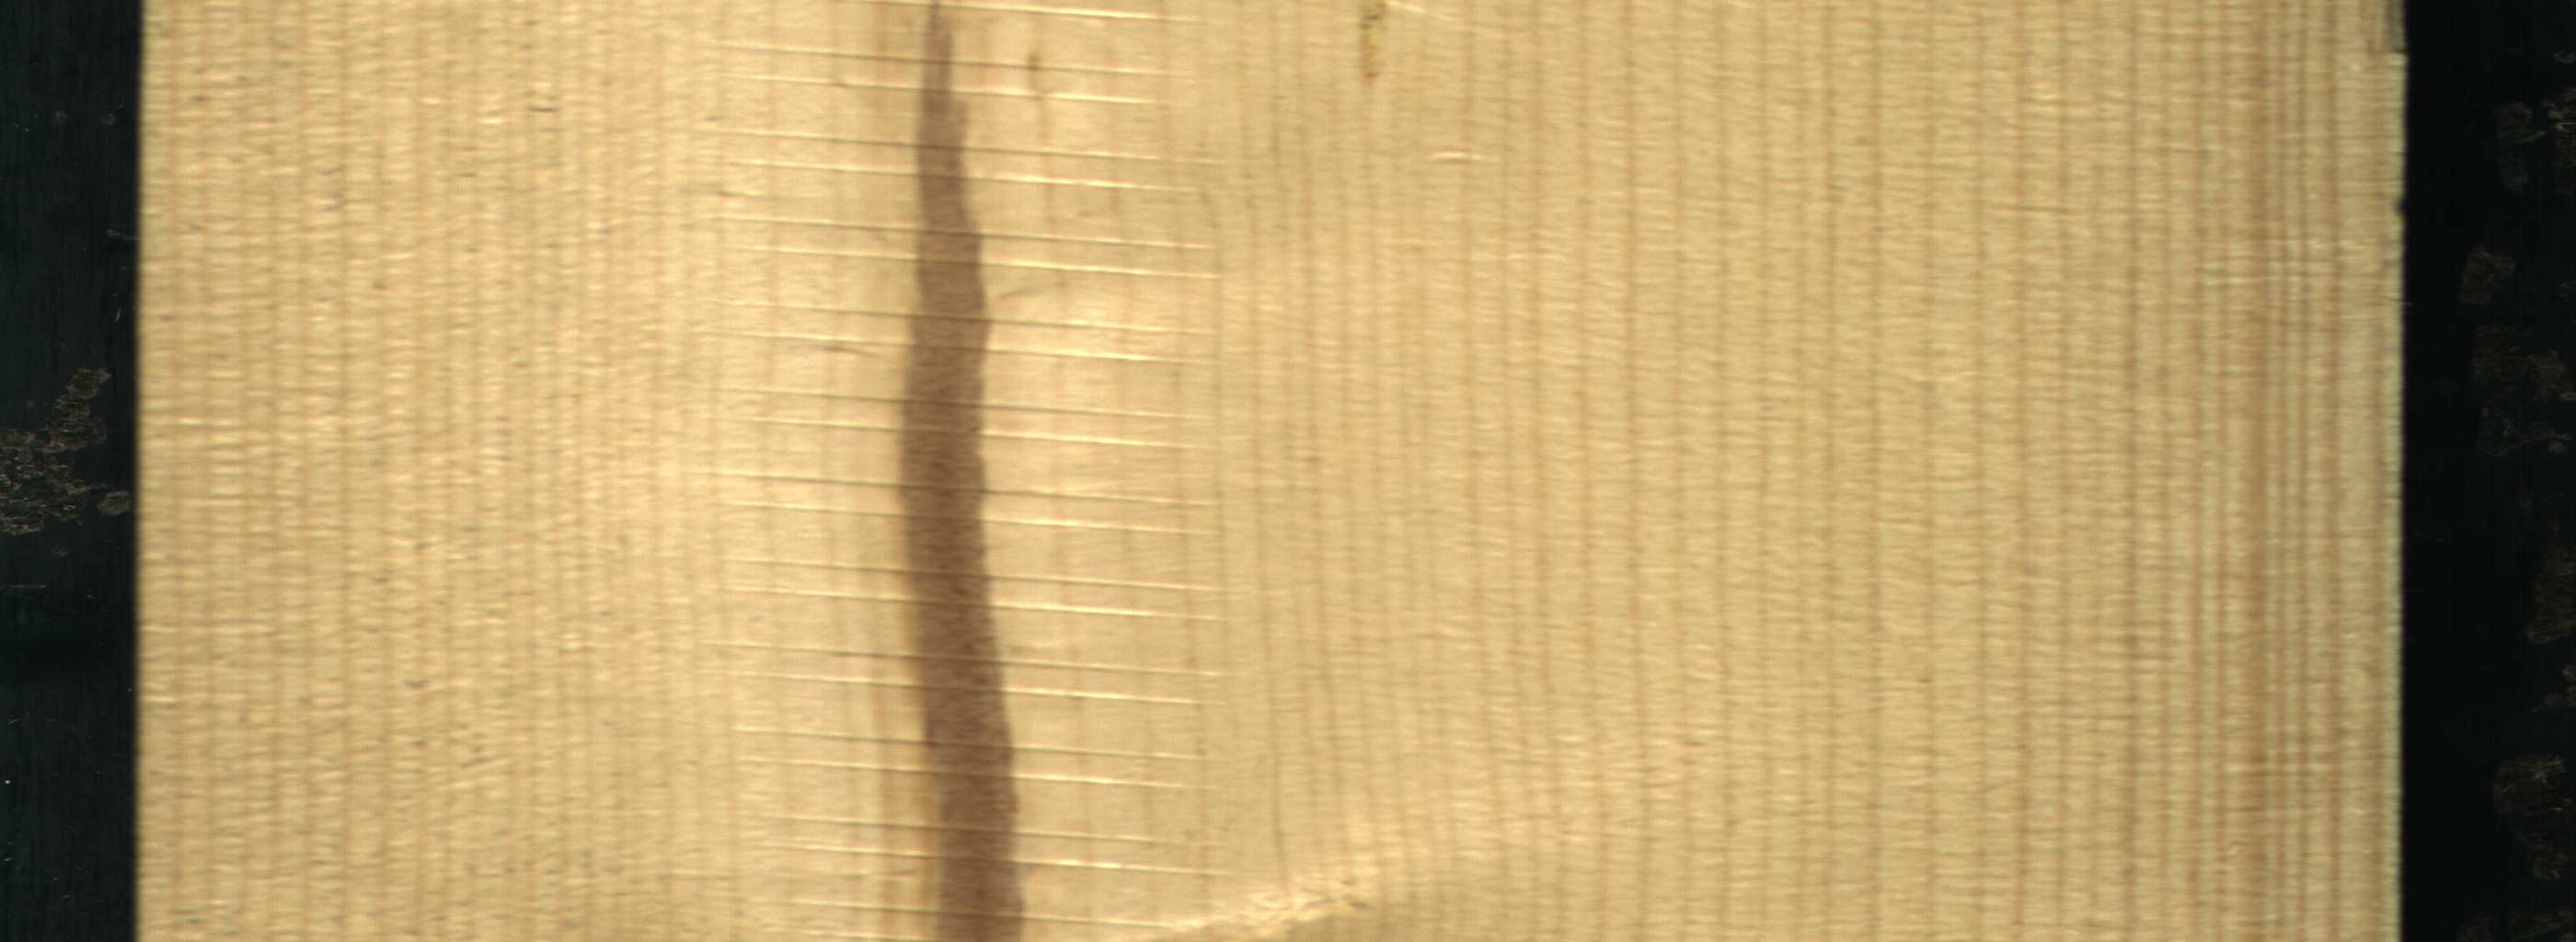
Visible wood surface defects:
Marrow